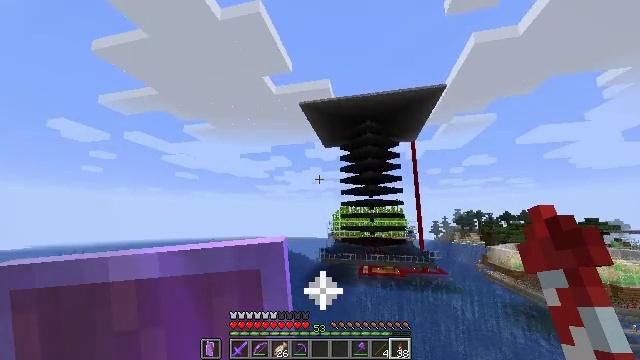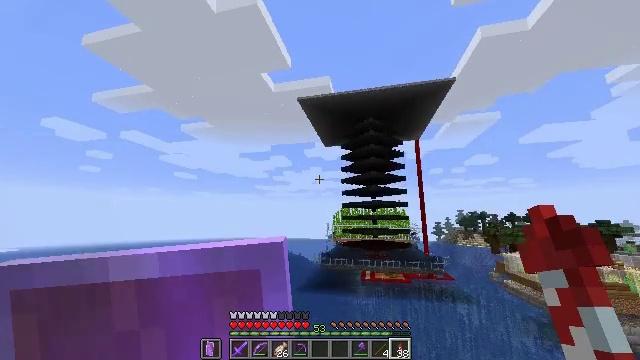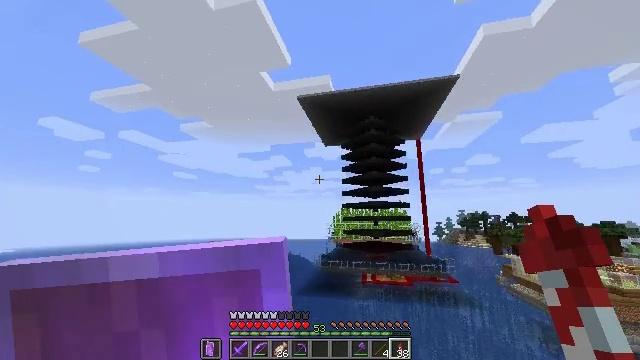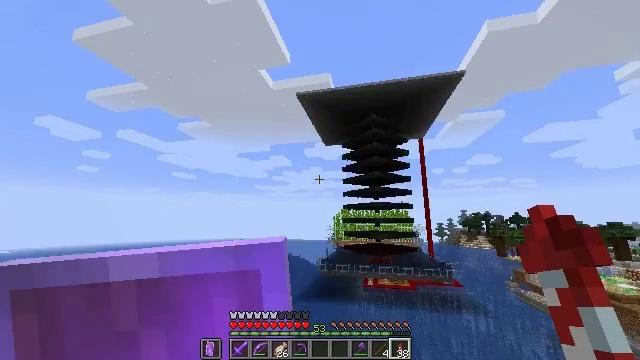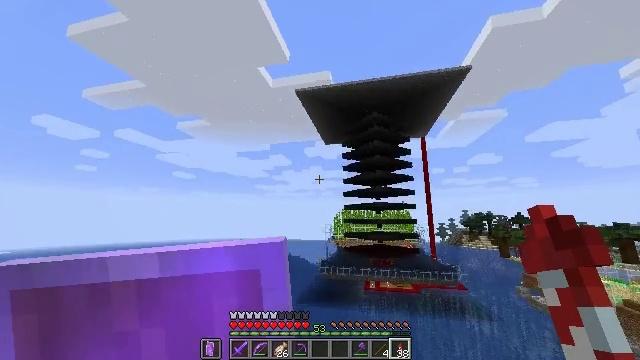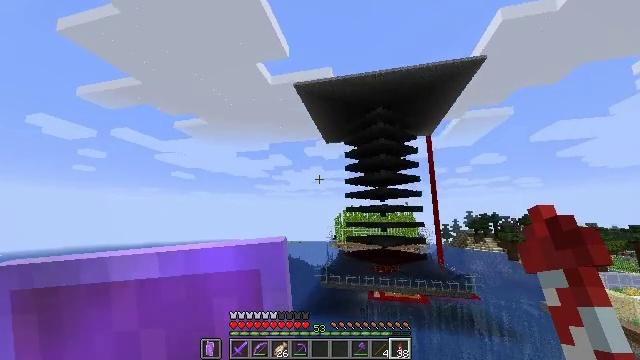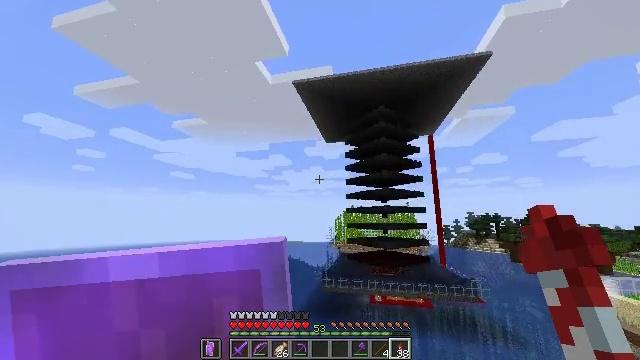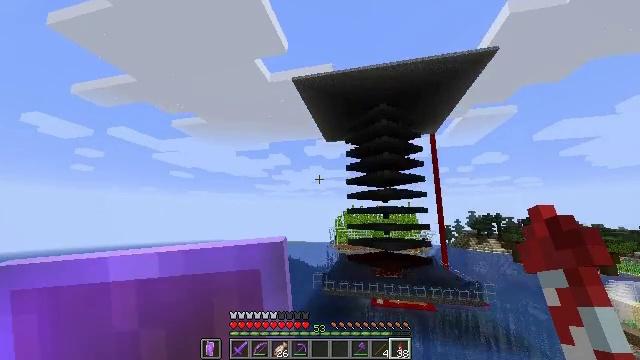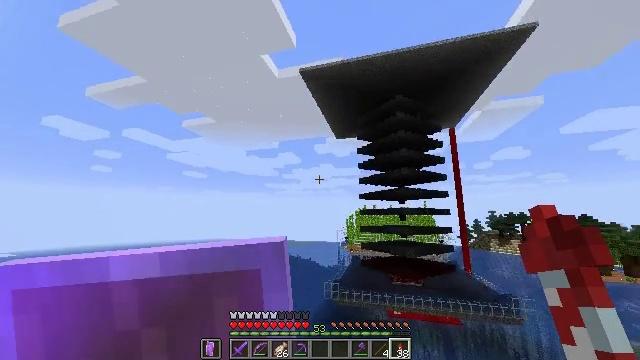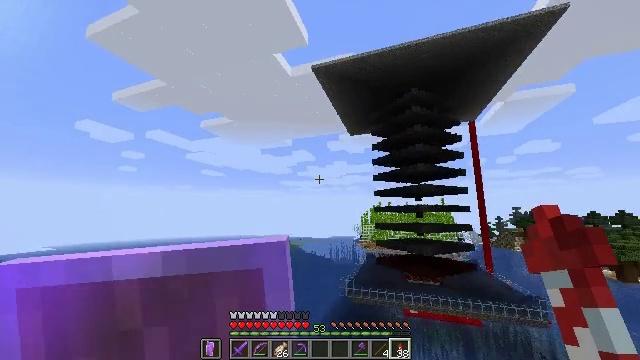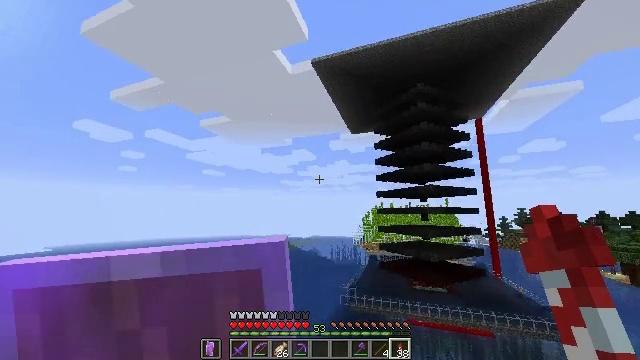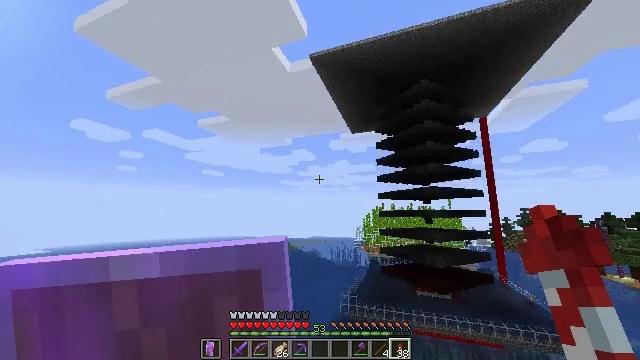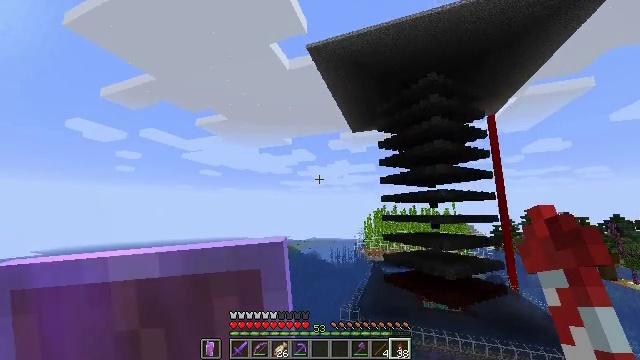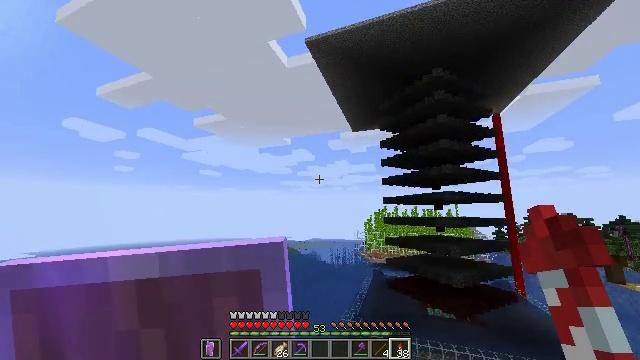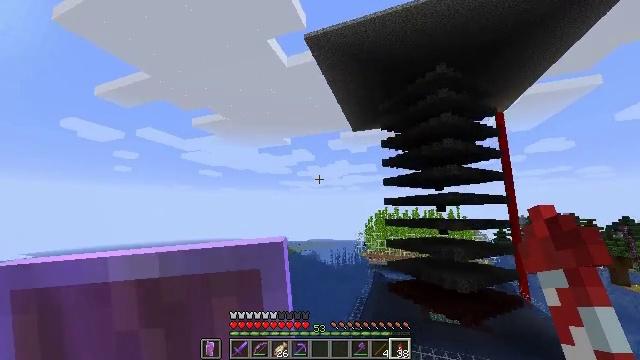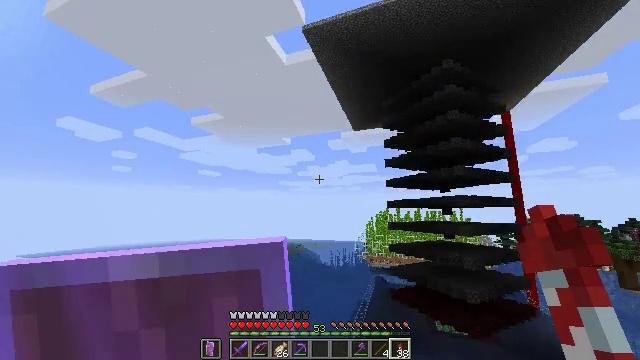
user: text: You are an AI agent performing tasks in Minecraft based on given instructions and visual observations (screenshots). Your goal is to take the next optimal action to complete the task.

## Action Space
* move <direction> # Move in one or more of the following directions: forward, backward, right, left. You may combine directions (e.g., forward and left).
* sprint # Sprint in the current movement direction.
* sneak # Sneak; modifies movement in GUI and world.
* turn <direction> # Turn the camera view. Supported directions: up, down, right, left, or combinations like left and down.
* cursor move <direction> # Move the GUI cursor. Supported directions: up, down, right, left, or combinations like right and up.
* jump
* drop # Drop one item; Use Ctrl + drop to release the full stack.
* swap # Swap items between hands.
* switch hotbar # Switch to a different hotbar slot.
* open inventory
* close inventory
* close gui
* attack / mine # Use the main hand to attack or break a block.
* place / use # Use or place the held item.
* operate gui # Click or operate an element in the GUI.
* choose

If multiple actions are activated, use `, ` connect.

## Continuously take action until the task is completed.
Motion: motion action
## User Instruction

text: Mine the sticky piston.
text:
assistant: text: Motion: move forward, sprint
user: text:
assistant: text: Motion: move forward, sprint
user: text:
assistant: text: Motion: move forward, sprint
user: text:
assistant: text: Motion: move forward, sprint
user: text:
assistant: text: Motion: move forward, sprint
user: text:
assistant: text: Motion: move forward, sprint
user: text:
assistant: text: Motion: move forward, sprint
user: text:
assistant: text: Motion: move forward, sprint, turn left
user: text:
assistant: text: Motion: move forward, sprint, turn left
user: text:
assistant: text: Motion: move forward, sprint
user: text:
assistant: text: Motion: move forward, sprint
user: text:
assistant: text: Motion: move forward, sprint
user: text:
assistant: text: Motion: move forward, sprint
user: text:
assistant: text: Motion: move forward, sprint
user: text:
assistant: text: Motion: move forward, sprint
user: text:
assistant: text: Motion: move forward, sprint
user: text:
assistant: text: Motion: move forward, sprint
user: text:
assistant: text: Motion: move forward, sprint
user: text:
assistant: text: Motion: move forward, sprint
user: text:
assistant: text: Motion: move forward, sprint
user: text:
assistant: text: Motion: move forward, sprint
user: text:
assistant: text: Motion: move forward, sprint
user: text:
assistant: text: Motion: move forward, sprint
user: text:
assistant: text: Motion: move forward, sprint
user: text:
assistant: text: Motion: move forward, sprint, turn right and down
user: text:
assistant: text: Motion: move forward, sprint, turn right and down
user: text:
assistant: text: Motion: move forward, sprint, turn down
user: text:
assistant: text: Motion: move forward, sprint
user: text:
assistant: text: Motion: move forward, sprint, turn right and down
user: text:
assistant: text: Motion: move forward, sprint, turn right and down